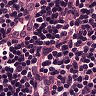
Metastatic tissue present: no